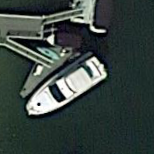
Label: civil